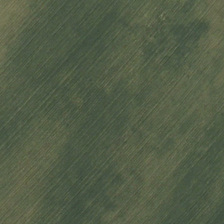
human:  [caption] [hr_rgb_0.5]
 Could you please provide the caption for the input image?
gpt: it is a large piece of green meadow .

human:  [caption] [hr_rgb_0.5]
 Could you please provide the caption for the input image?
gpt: the color of the big meadow is black green .

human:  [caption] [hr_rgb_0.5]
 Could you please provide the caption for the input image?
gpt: it is a large piece of green meadow .

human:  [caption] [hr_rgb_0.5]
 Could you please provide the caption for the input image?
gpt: the color of the big meadow is black green .

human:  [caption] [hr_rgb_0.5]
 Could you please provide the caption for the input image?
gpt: it is a large piece of green meadow .